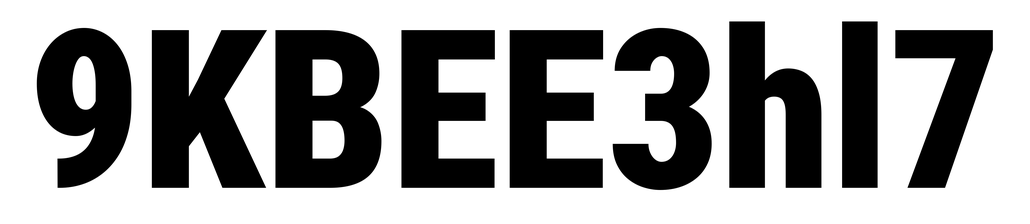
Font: Roboto_Condensed_Black